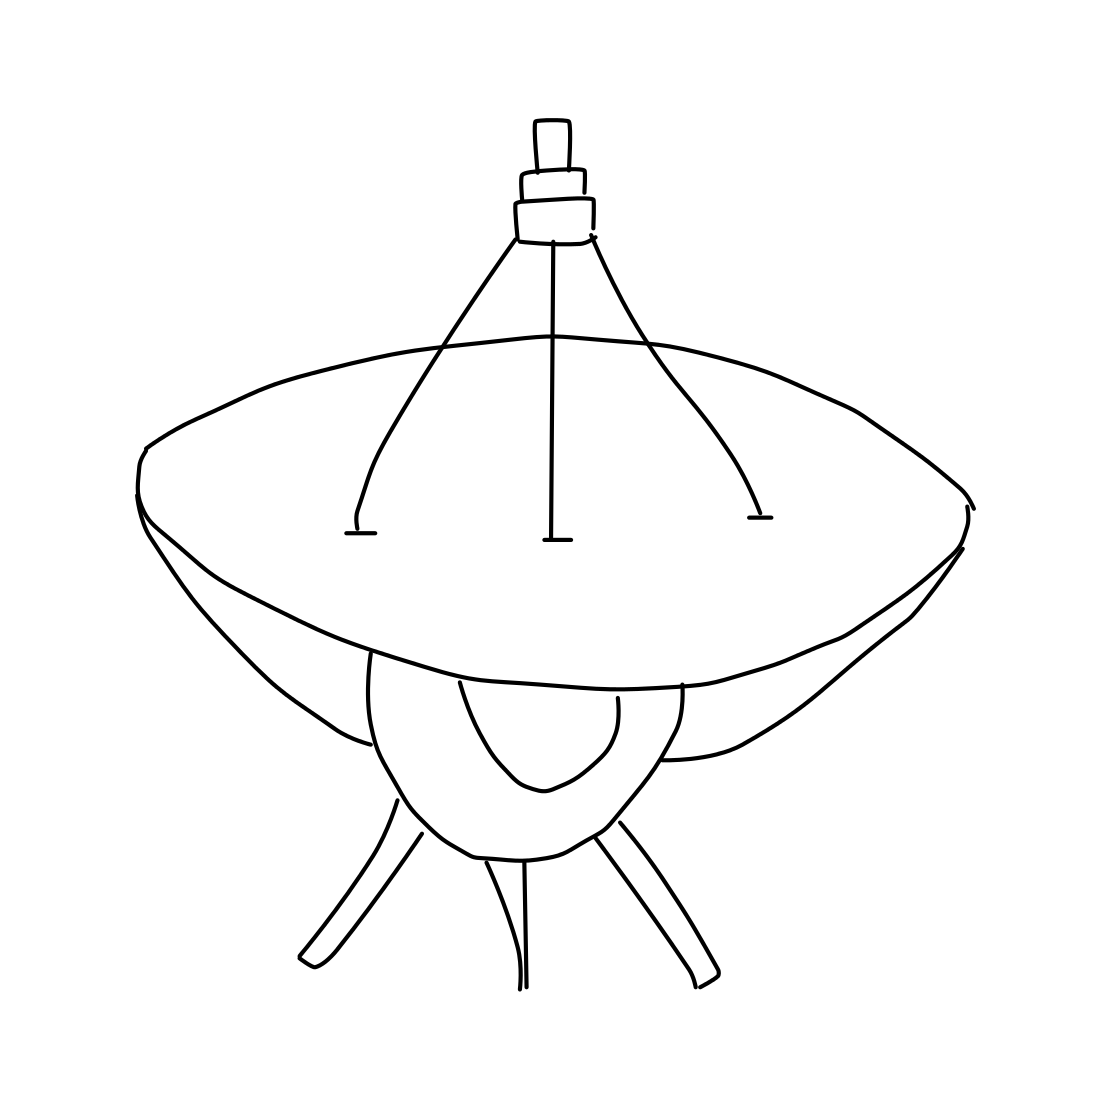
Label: satellite dish